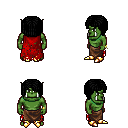
a pixel art fantasy rpg character, male body template, orc, green skin, red tattered cape, robe skirt, black pageboy hairstyle, bracelets, gold boots, four views (front, back, left, right), 2x2 character sprite sheet, small pixel art, hard edges, no anti-aliasing